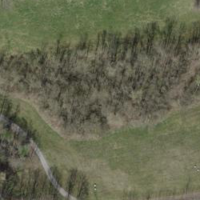
EUNIS habitat code: 25
Species observed at this site:
Dactylis glomerata